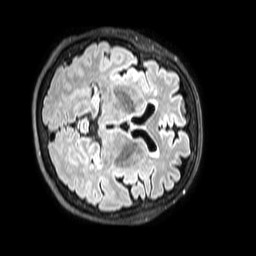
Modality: FLAIR
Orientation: axial
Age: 61
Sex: female
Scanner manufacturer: philips
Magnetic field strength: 3 T
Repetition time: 4.8 s
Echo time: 0.2885 s